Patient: sex F, age 31
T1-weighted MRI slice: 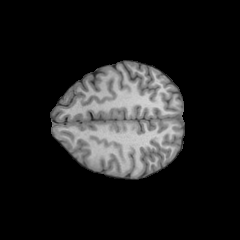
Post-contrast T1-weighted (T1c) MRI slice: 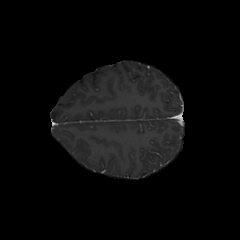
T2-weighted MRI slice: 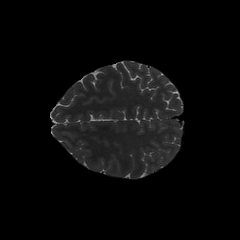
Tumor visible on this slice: no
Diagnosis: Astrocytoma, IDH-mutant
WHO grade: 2